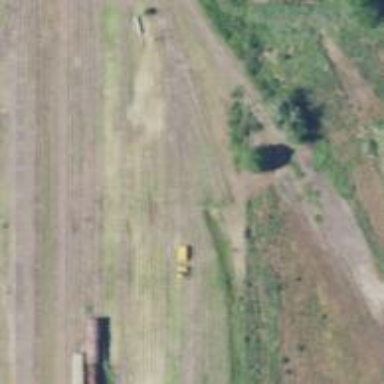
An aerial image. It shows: Railway siding for service.